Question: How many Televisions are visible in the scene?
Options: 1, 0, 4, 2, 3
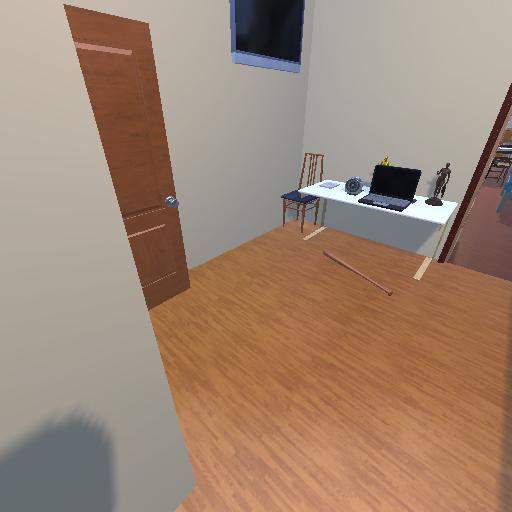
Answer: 1